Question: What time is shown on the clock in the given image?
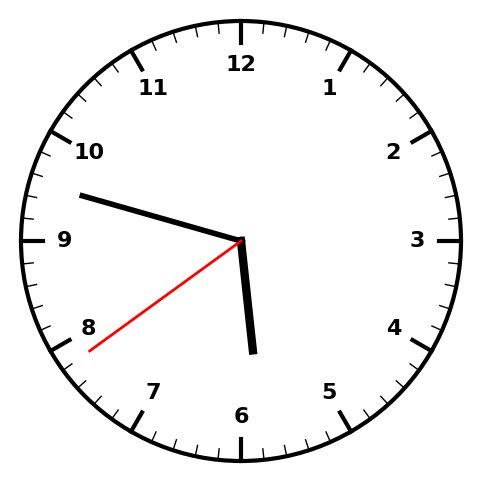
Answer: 05:47:39